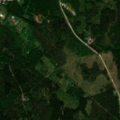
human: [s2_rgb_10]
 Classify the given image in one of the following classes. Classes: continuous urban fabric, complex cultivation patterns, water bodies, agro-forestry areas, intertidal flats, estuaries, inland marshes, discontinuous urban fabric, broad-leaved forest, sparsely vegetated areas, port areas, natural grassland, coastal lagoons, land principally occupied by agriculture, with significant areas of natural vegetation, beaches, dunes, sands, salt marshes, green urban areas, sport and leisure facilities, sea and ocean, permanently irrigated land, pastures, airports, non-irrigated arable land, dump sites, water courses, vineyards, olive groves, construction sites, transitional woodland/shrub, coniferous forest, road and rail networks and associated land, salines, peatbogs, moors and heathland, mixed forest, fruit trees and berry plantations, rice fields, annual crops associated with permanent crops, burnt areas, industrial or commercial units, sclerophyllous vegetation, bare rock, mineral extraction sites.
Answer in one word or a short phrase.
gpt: land principally occupied by agriculture, with significant areas of natural vegetation, coniferous forest, mixed forest, transitional woodland/shrub